Question: If I run the basic example provided in the tutorial, I obtain a blank page. Then if I right-click on the page, and use Inspect Element, I can see the following error:
Uncaught TypeError: Cannot read property 'bFilter' of null
Is there anything I should fix on my side, or is this a bug ? I can't use dataTables in any of my applications due to this...
Thanks in advance for any suggestion/advice, this would be very much appreciated.
Cheers
ps1: the code I use is
'''
runApp(list(
ui = basicPage(
h2('The mtcars data'),
dataTableOutput('mytable')
),
server = function(input, output) {
output$mytable = renderDataTable({
mtcars
})
}
))
'''
ps2 : I have attached a print screen

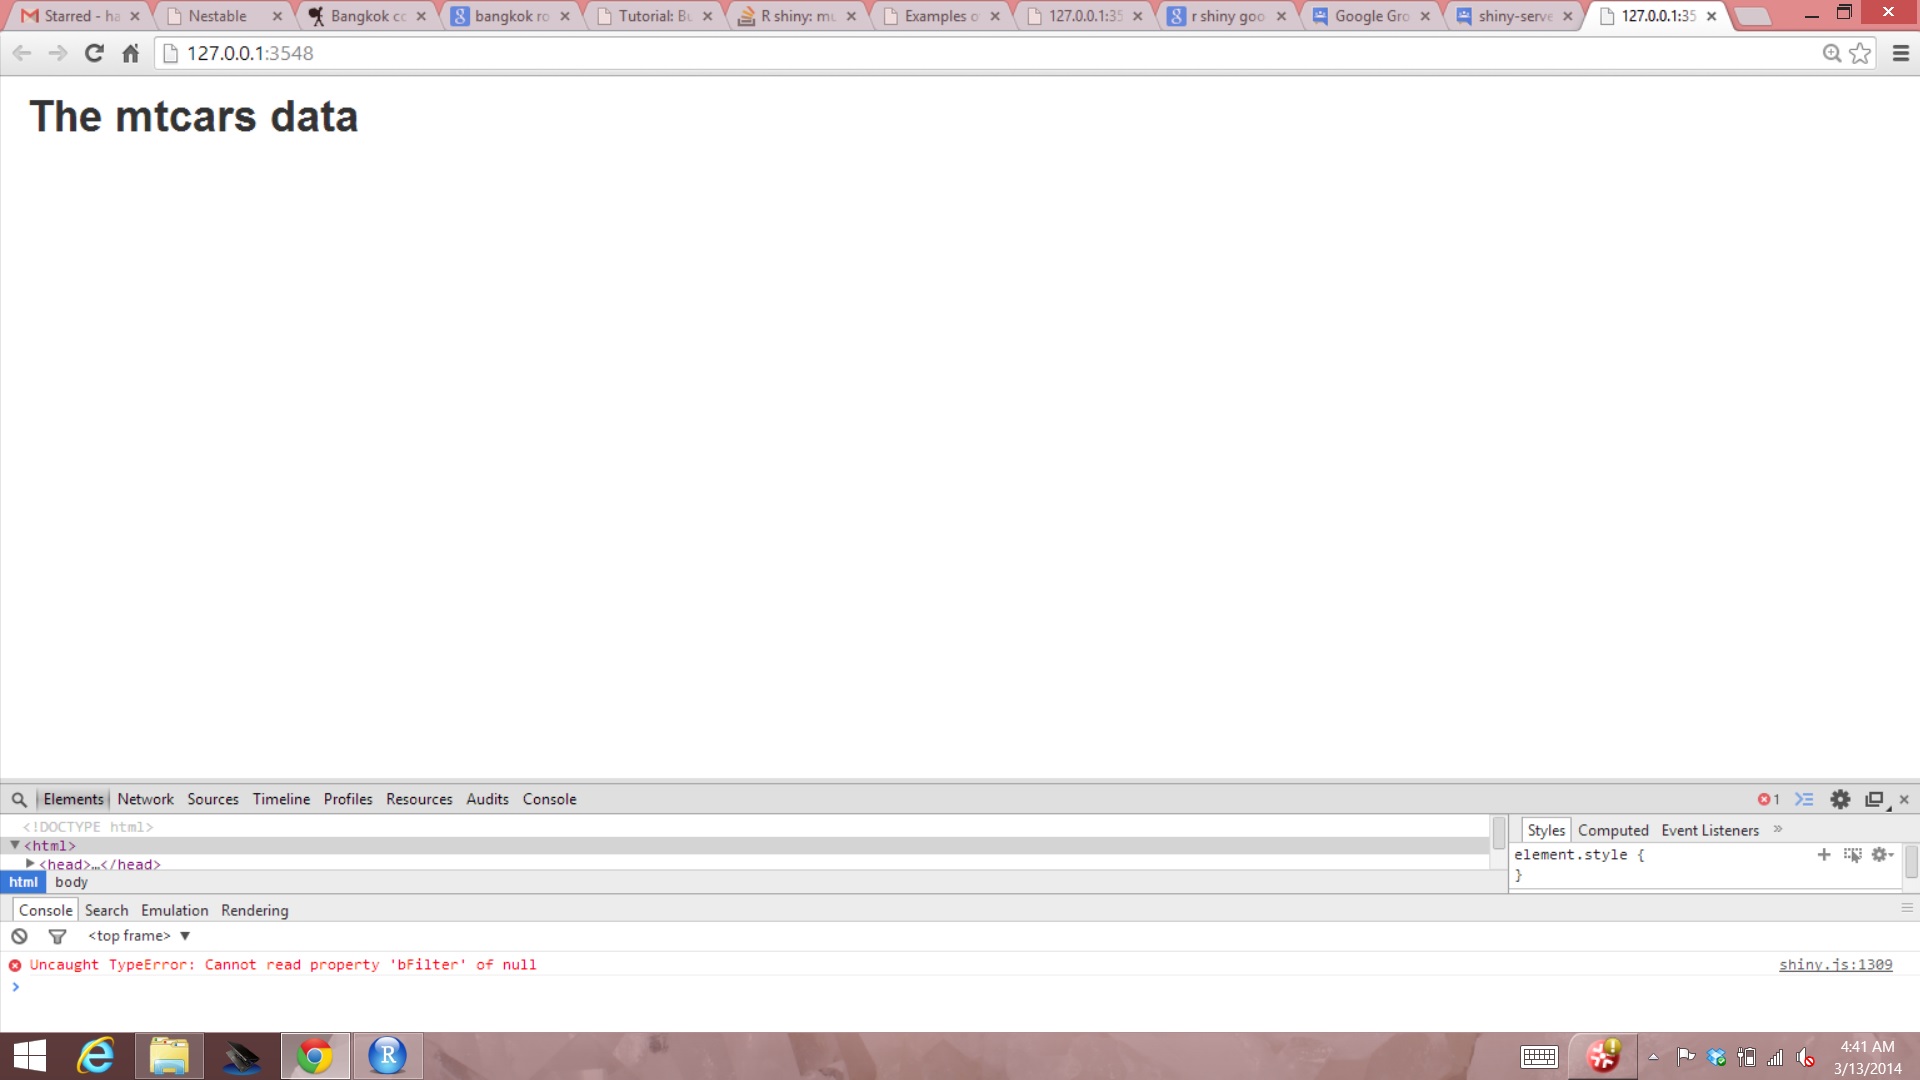
Answer: You happen to be using a development version that is more than 2 weeks old. Please install the <URL> there.